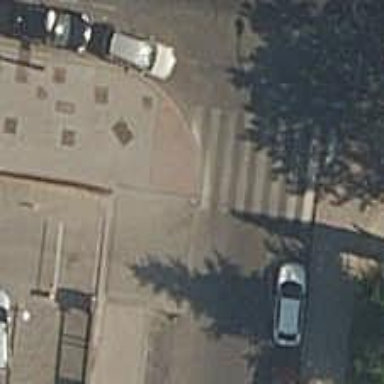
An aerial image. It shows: Uncontrolled crossing on the road.